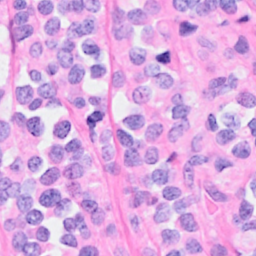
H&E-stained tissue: Breast